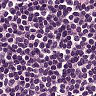
Metastatic tissue present: no